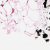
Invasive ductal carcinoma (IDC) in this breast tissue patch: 0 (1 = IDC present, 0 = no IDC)